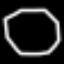
Label: octagon